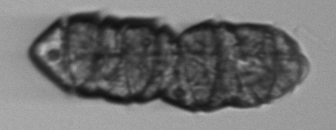
Label: Margalefidinium